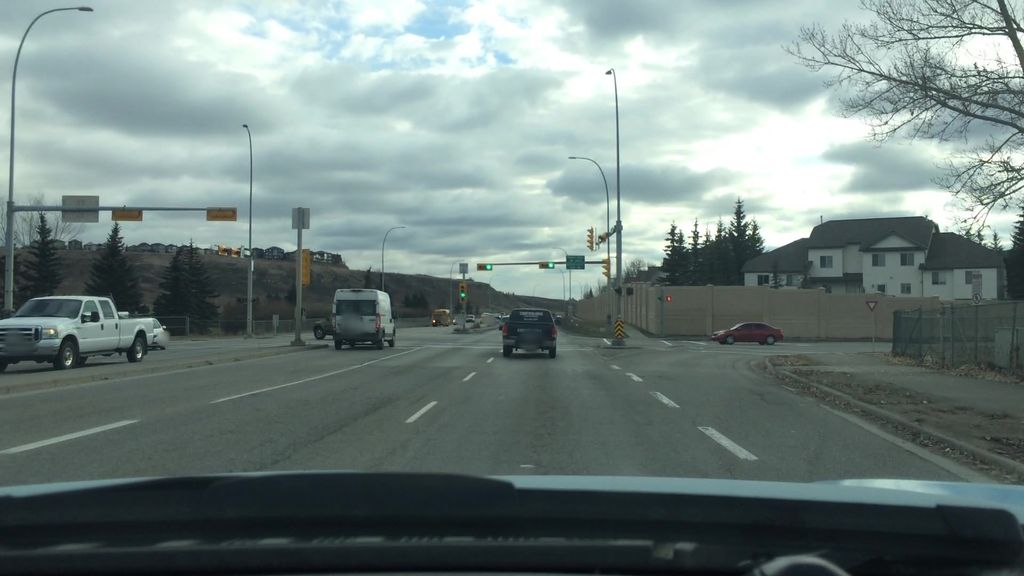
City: calgary